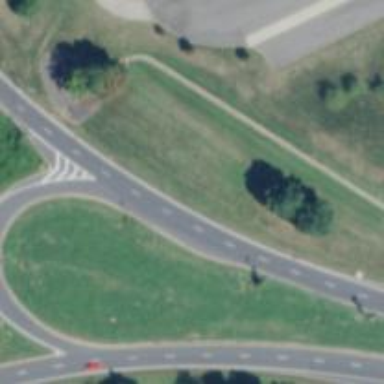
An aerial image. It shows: Junction.